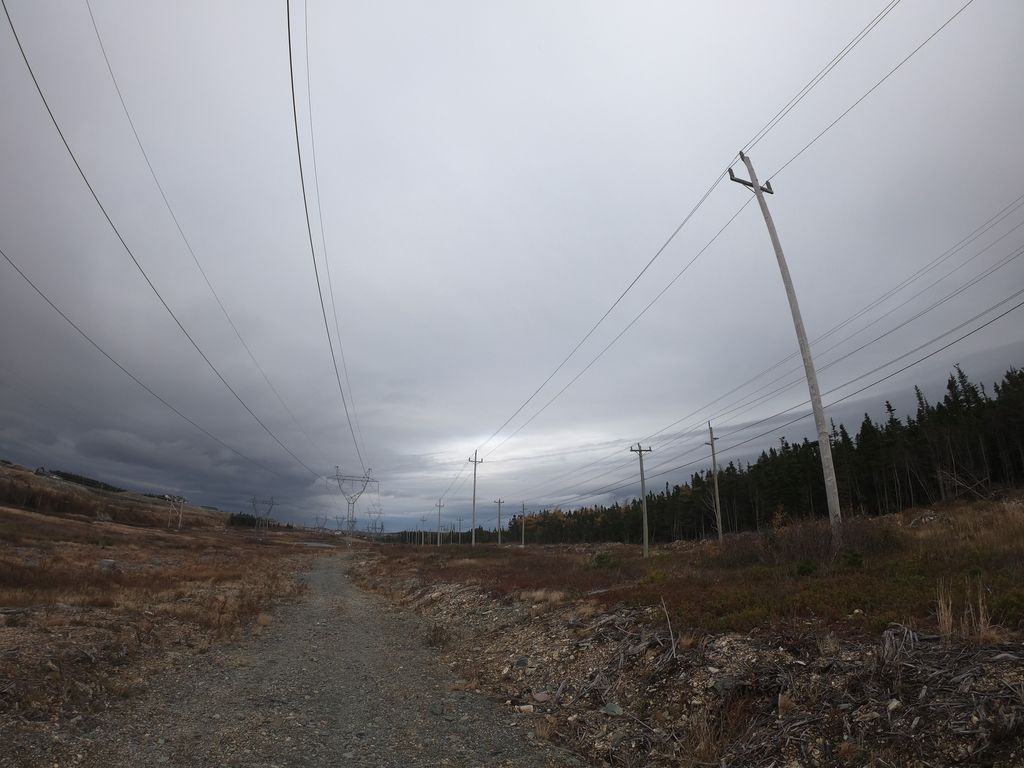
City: st_johns